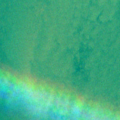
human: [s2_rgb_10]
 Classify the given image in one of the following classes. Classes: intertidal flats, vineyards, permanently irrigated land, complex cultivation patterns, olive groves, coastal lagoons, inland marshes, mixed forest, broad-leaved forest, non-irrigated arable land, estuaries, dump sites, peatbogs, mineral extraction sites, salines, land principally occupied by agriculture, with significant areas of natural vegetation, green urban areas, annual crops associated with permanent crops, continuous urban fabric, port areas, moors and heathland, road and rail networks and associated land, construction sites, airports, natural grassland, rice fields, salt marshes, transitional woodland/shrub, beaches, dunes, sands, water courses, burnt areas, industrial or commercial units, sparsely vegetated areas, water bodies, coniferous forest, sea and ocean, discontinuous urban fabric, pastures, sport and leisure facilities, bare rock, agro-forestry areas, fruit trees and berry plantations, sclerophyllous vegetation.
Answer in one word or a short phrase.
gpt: sea and ocean